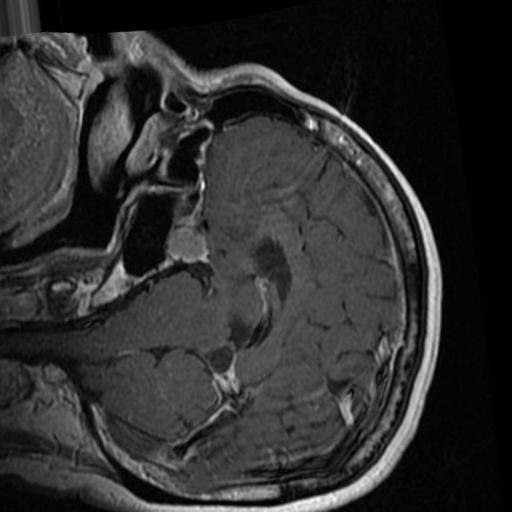
Label: brain_tumor